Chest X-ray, AP view. Patient: 50 years old, sex M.
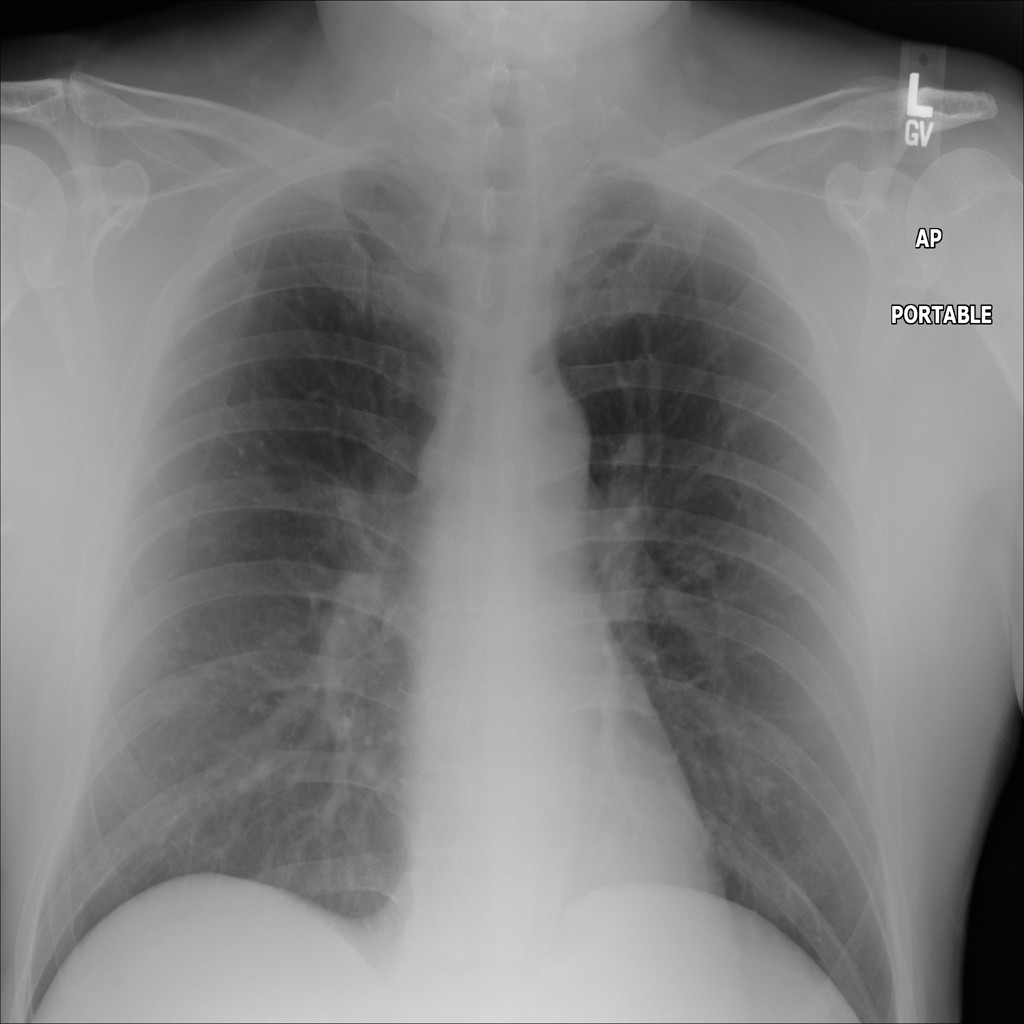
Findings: No Finding